Question: This is an 8-digit puzzle. Find the minimum number of steps to restore it.
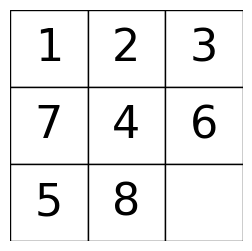
Answer: 6